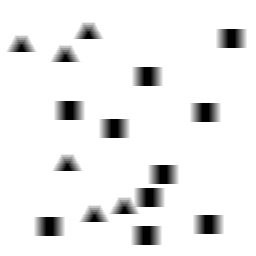
Squares: 10
Triangles: 6
Stars: 0
Total shapes: 16